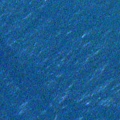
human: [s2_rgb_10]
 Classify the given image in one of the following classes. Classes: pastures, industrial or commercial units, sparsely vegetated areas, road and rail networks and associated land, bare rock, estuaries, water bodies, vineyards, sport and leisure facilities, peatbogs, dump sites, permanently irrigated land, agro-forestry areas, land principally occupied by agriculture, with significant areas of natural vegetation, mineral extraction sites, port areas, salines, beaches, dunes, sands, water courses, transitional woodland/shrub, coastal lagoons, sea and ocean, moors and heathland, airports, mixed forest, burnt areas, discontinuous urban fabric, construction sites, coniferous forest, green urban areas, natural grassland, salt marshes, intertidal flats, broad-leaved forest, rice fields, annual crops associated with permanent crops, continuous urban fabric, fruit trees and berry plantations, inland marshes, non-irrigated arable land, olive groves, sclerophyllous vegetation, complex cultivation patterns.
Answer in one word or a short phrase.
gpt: sea and ocean